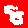
Digit: 8